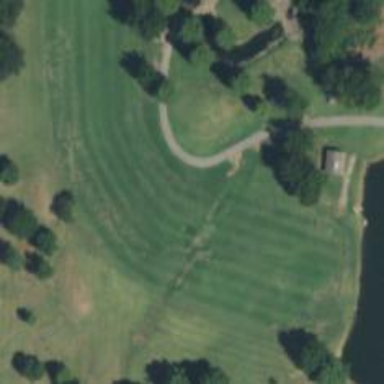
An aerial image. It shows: Golf hole.